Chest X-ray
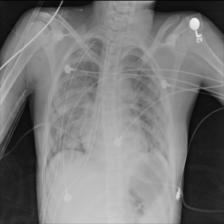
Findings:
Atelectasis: negative
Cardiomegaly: negative
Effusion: negative
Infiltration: negative
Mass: negative
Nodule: negative
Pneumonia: negative
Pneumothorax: positive
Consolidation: negative
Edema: negative
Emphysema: negative
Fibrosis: negative
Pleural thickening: negative
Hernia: negative